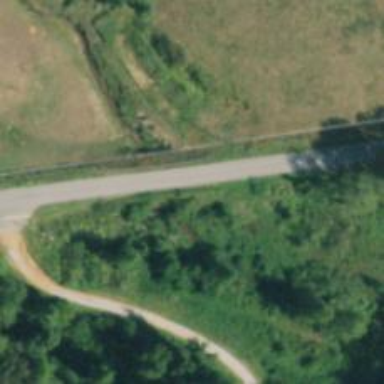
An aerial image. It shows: Culvert tunnel.